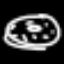
Label: donut